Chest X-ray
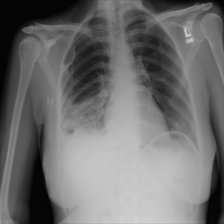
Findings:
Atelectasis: negative
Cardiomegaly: negative
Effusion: negative
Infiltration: negative
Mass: negative
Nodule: negative
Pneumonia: negative
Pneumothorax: positive
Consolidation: negative
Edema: negative
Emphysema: negative
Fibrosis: negative
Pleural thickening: negative
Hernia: negative